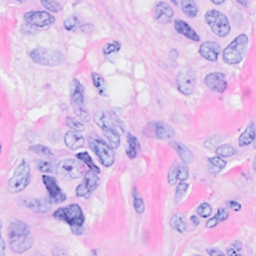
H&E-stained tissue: Breast